Field crop: tomato
Growth stage: 1
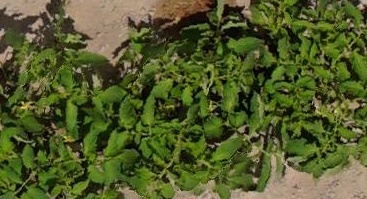
Species: tomato